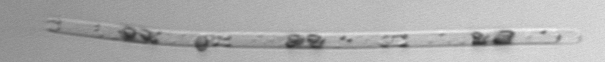
Label: Eucampia_morphytype1